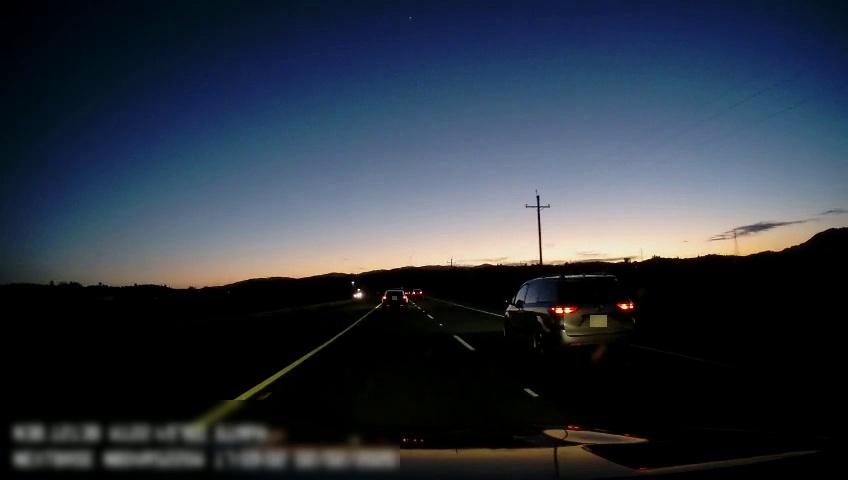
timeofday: Dusk/Dawn/Twilight
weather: Sunny
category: Drivable Space
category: Vehicles | SUV
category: Vehicles | SUV
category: Vehicles | SUV
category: Lanes | Current Lane
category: Lanes | Current Lane
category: Lanes | Current Lane